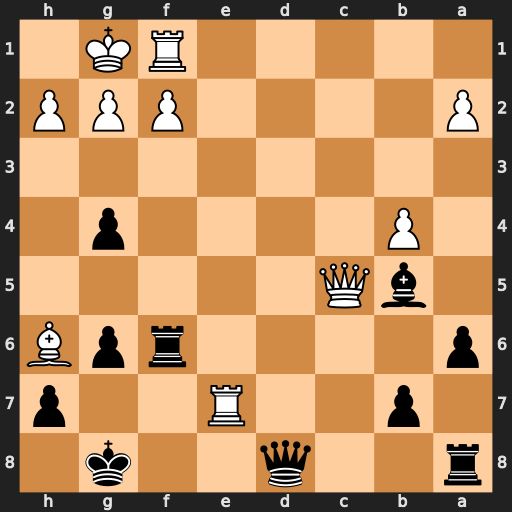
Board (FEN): r2q2k1/1p2R2p/p4rpB/1bQ5/1P4p1/8/P4PPP/5RK1
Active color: b
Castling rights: -
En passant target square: -
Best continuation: Bxf1 Rg7+ Kh8 Qe7 Qxe7